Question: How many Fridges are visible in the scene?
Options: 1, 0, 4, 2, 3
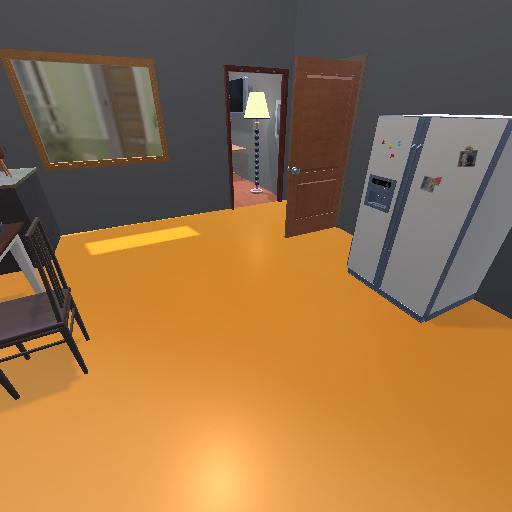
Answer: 1